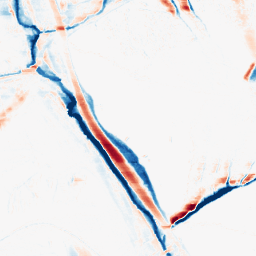
Category: morphological
Decomposition family: morphological_ellipse
Decomposition parameters: operation: average
width: 5
height: 20
Upsampling method: bilinear
Upsampling parameters: scale: 4
Upsampling scale: 4